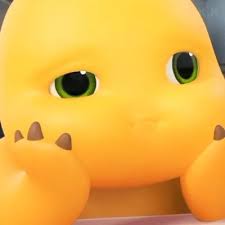
Label: nailong